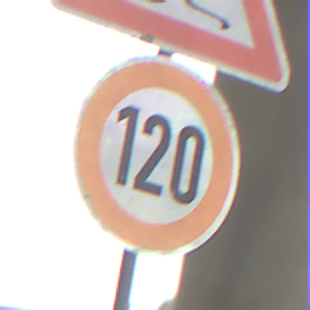
Verkehrszeichen: Geschwindigkeit120
Zusatzzeichen oben: SchleuderOderRutschgefahr
Umgebung: Outdoor, Suburban
Tageszeit: SunriseSunset
Wetter: PartlyCloudy
Licht: Natural
Jahreszeit: NotSpecified
Kontrast: MediumContrast